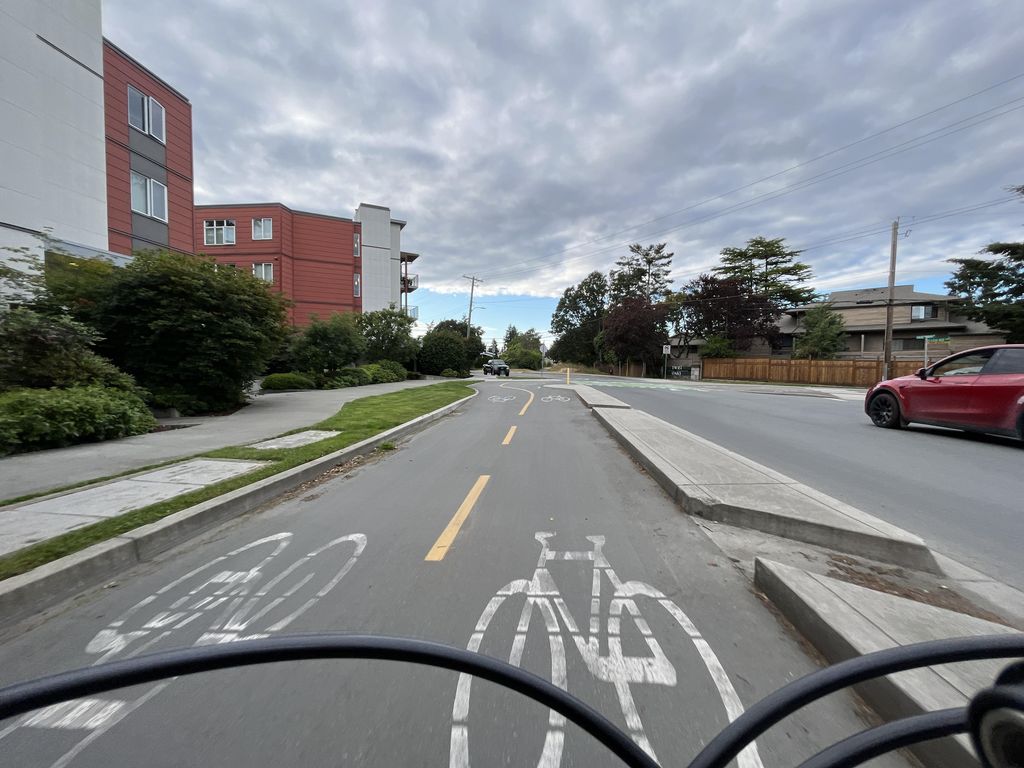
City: victoria